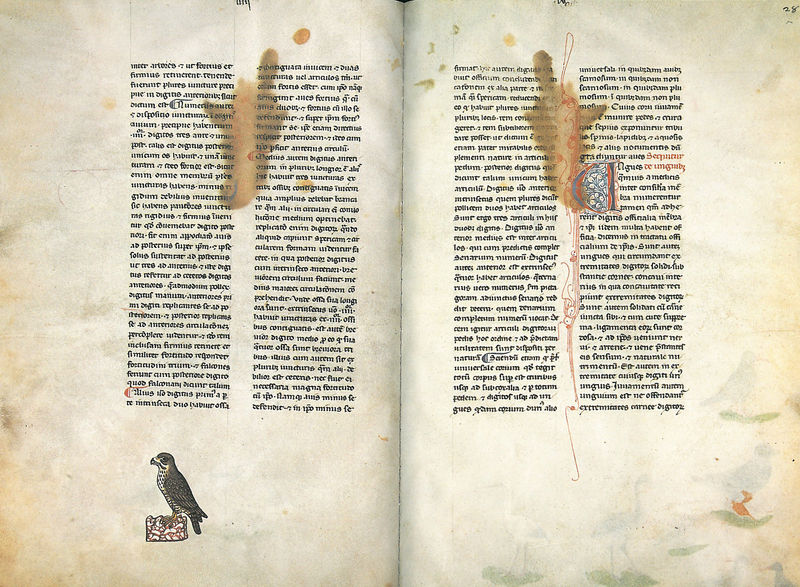
Titel: Falkenbuch Friedrichs des II.; De arte venandi cum avibus
Institution: Rom, Biblioteca Vaticana
Schlagwörter: blau, falke, vogel, braun, weiss, rot, stein, vögel, girlande, schrift, papier, spalten, friedrich, ornamente, buch, druck, seite, text, buchstaben, fleck, buchdruck, buchseite, seiten, mittelalter, greifvogel, durchscheinen, buck, buchseiten, handschrift, latein, storch, beschädigt, buchmalerei, doppelseite, spalte, kolumnen, manuskript, zweispaltig, falkenbuch, d, 28